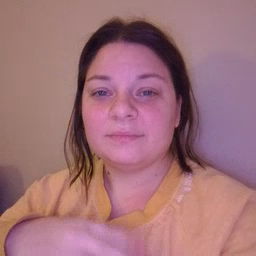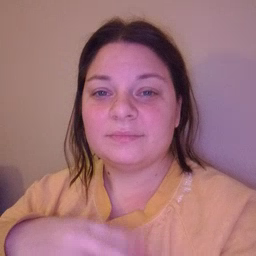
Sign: sticky